Теннисный мяч падает со скоростью $\vec {v_0}$ на тяжелую ракетку и упруго отражается от нее.
С какой скоростью $\vec{v_р}$, должна двигаться ракетка, чтобы мяч отразился под прямым углом к первоначальной траектории?
Какой угол $\varphi$ составляет скорость $\vec{v_р}$ с перпендикуляром к ракетке, если скорость $\vec {v_0}$ составляет с тем же перпендикуляром угол $\alpha$? Ракетка и мяч движутся в любой момент времени поступательно.
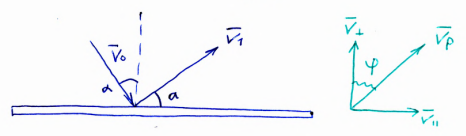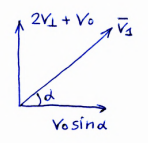
С какой скоростью $\vec{v_р}$, должна двигаться ракетка, чтобы мяч отразился под прямым углом к первоначальной траектории?
Решение: Перейдем в СО ракетки.Разумеется со стороны ракетки на мяч действует сила трения, если мяч не подвижен относительно ракетки в горизонтальном положении. Поэтому в этом случае она за время удара закрутит мяч и он перестанет двигаться поступательно.Поэтому в СО ракетки мяч будет двигаться перпендикулярно ракетке, т.е. $v_{\mathrm {II}}=v_0\sin\alpha$. После удара скорость мяча в СО ракетки поменяет направление на противоположное и в СО земли будет направлена как:
Ответ: $$v_р=v_0/(2\cos\alpha)$$

Какой угол $\varphi$  составляет скорость $\vec{v_р}$ с перпендикуляром к ракетке, если скорость $\vec {v_0}$ составляет с тем же перпендикуляром угол $\alpha$?
Решение: $$\varphi=\operatorname{arctg} \frac{V_{\mathrm{II}}}{V_{\perp}}=\operatorname{arctg}\left(-\frac{\sin 2 \alpha}{\cos 2 \alpha}\right)=-2 \alpha+\pi L, L \in \mathbb{Z} .$$Ясно, что $0 \leqslant 2 \alpha \leqslant \pi$.Чтобы $\varphi \in[0 ; \pi]$, нужно взять $\varphi=\pi-2 \alpha$.
Ответ: $$\varphi=\pi - 2\alpha $$
Темы:
T, Механика, Кинематика, Векторы, Всероссийские